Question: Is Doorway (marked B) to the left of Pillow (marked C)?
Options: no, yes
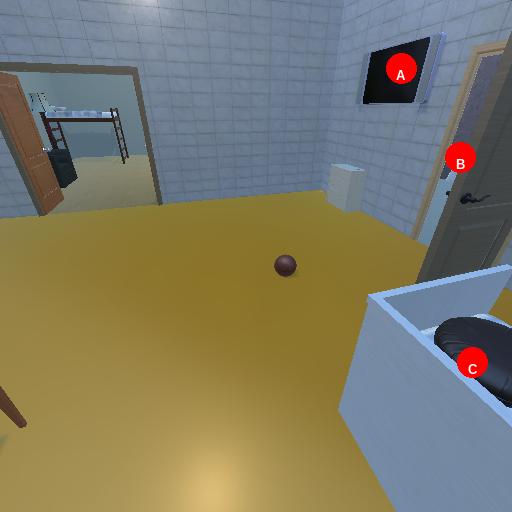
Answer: no